Question: I have an application where I can drag an item to a QGraphicsScene and create a new object depending on the item text, but how can I change the data being displayed while moving around the item?
for example, instead of a text, I want to show an icon:

I have a list with some itens:
'''
OptionList::OptionList(QWidget *parent) : QListWidget(parent)
{
this->setDragEnabled(true);
this->setDropIndicatorShown(true);
this->setSelectionMode(QAbstractItemView::SingleSelection);
this->setDefaultDropAction(Qt::CopyAction);
this->setViewMode(QListView::ListMode);
for(const QString &color : {"Blue", "Red", "Green", "Yellow"})
{
OptionItem *item = new OptionItem;
item->setText(color);
item->setFlags(Qt::ItemIsEnabled| Qt::ItemIsSelectable| Qt::ItemIsDragEnabled);
addItem(item);
}
}
'''
I drop the itens into the scene to create a new object:
'''
MyScene::MyScene()
{
setBackgroundBrush(Qt::lightGray);
}
void MyScene::dragEnterEvent(QGraphicsSceneDragDropEvent *event)
{
if(event->mimeData()->hasFormat("application/x-qabstractitemmodeldatalist"))
event->setAccepted(true);
}
void MyScene::dragMoveEvent(QGraphicsSceneDragDropEvent *event)
{
if(event->mimeData()->hasFormat("application/x-qabstractitemmodeldatalist"))
event->setAccepted(true);
}
void MyScene::dropEvent(QGraphicsSceneDragDropEvent *event)
{
QByteArray encoded = event->mimeData()->data("application/x-qabstractitemmodeldatalist");
QDataStream stream(&encoded, QIODevice::ReadOnly);
QStringList colors;
while (!stream.atEnd())
{
int row, col;
QMap<int, QVariant> roleDataMap;
stream >> row >> col >> roleDataMap;
colors << roleDataMap[Qt::DisplayRole].toString();
}
QPointF posView = event->scenePos() ;
for(const QString & color: colors)
{
Block *newBlock = new Block(color);
newBlock->setPos(posView);
addItem(newBlock);
}
}
'''
Then, I created OptionItem class, derived from QListWidgetItem, and reimplemented the mousePressEvent, mouseMoveEvent and mouseReleaseEvent
'''
OptionItem::OptionItem()
{
}
void OptionItem::mousePressEvent(QGraphicsSceneMouseEvent *event)
{
event->setAccepted(true);
}
void OptionItem::mouseMoveEvent(QGraphicsSceneMouseEvent *event)
{
QDrag *drag = new QDrag(event->widget());
QMimeData *mime = new QMimeData;
QImage image(":/images/MyIcon_icon.png");
mime->setImageData(image);
drag->setMimeData(mime);
drag->setPixmap(QPixmap::fromImage(image));
drag->setHotSpot(QPoint(15, 30));
drag->exec();
event->setAccepted(true);
}
void OptionItem::mouseReleaseEvent(QGraphicsSceneMouseEvent *event)
{
event->setAccepted(true);
}
'''
I tried to follow the drag drop robot example in the Qt Creator but it isn't the same thing
It seems that the image appears very quickly when I start dragging an item
Is there a way to show the icon while dragging the item through the whole operation?
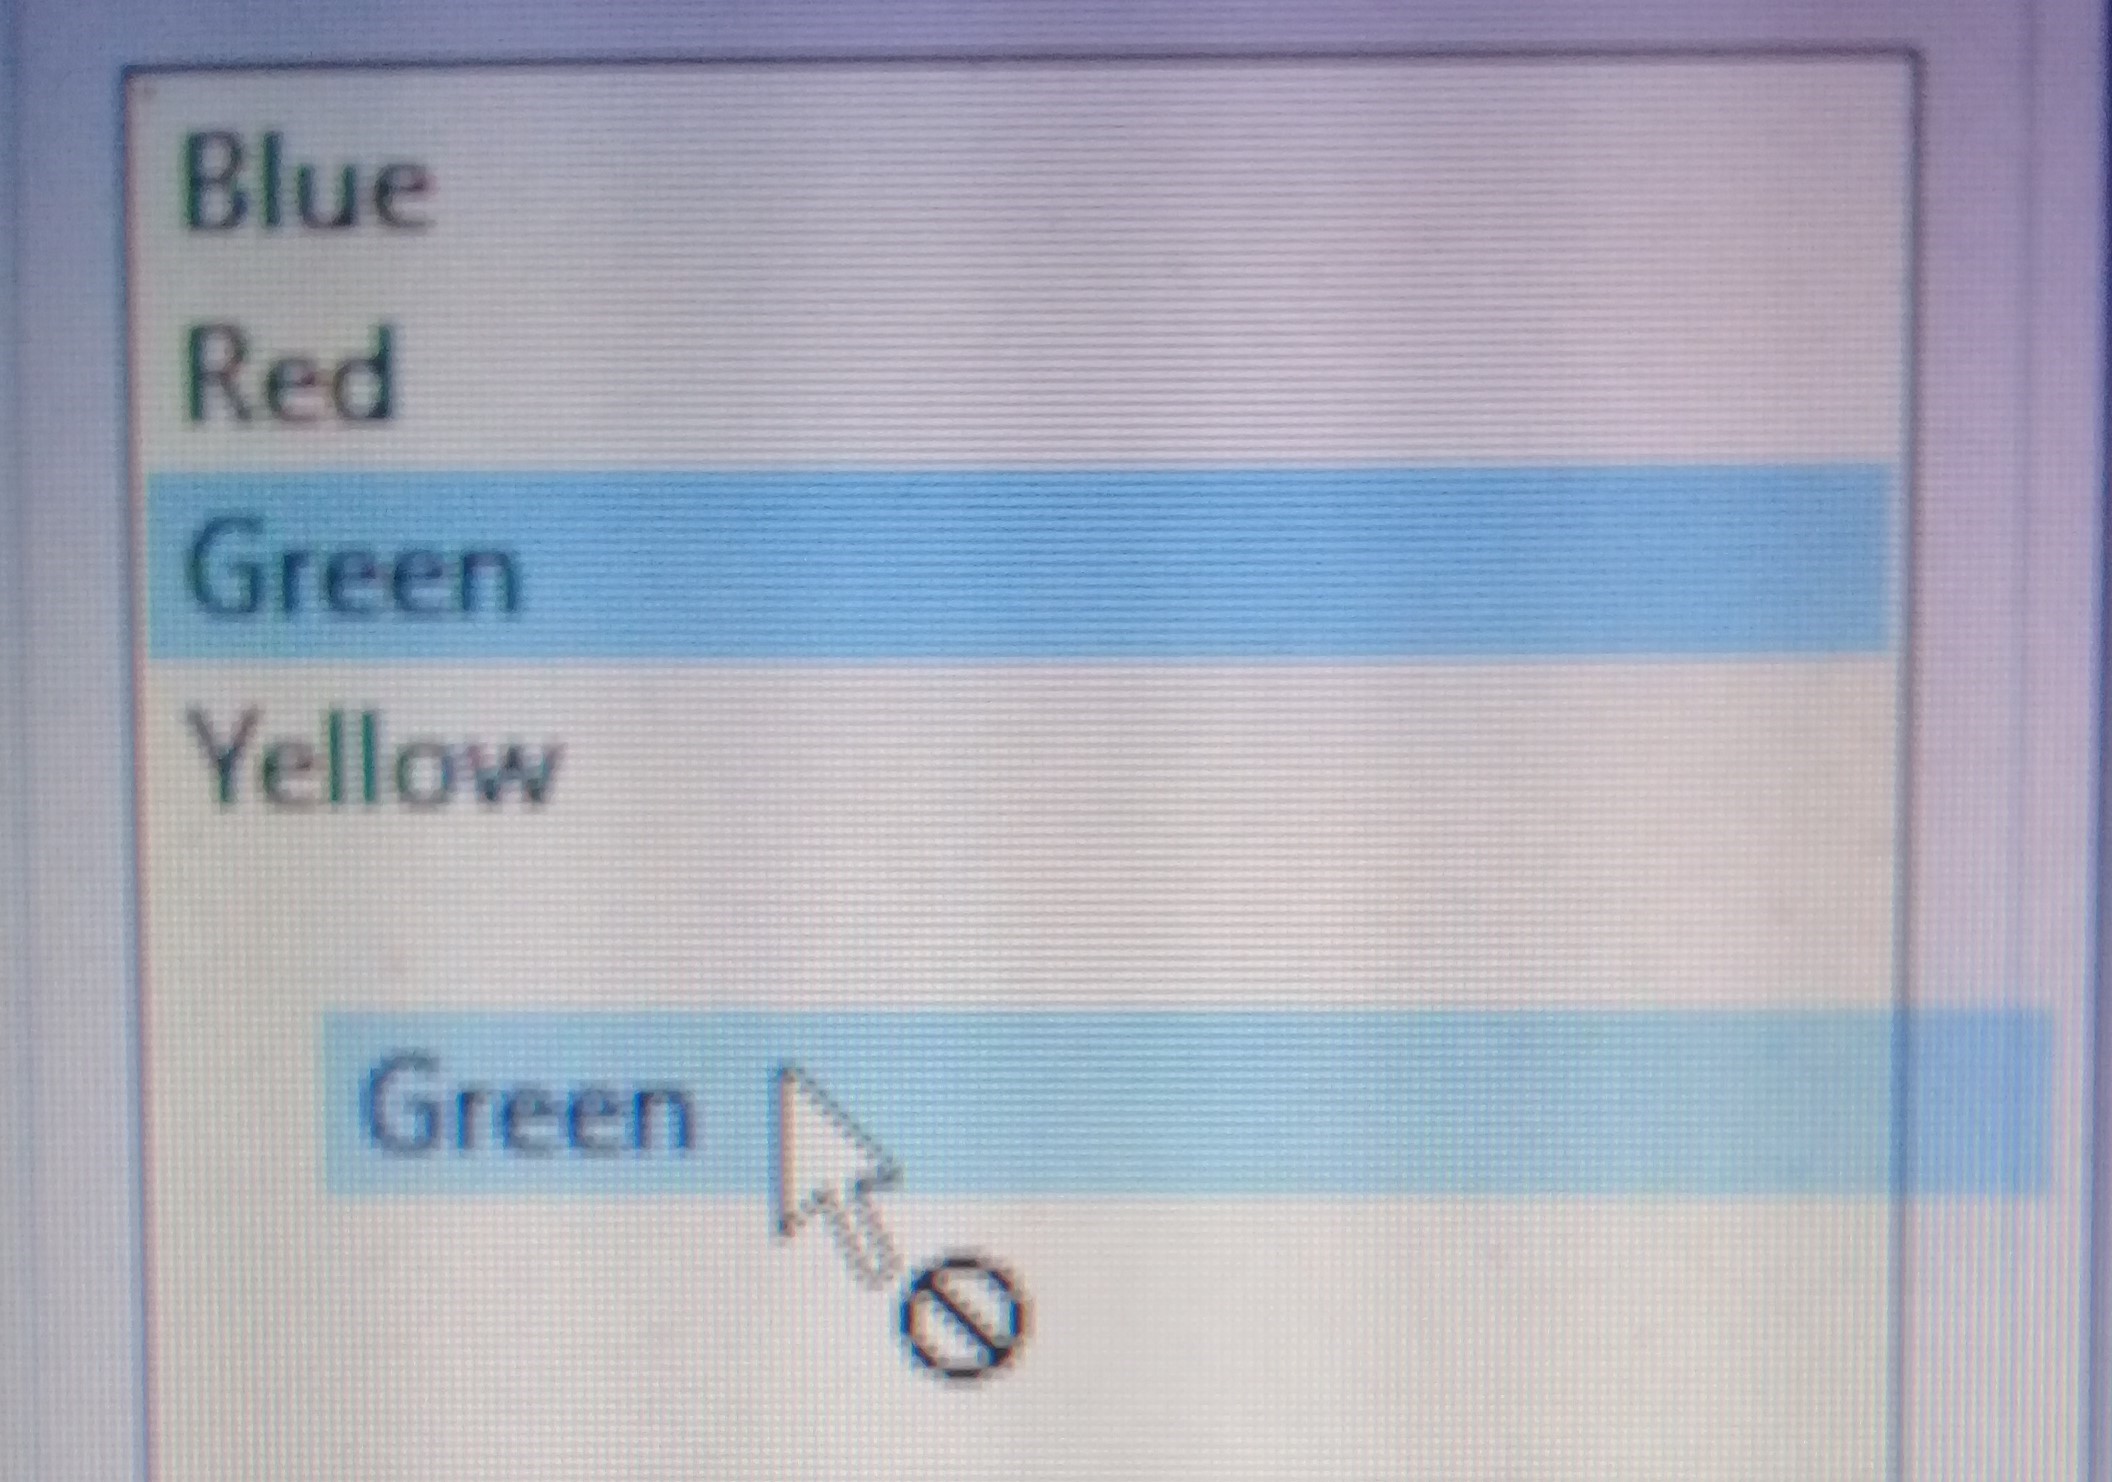
Answer: The classes that inherit from 'QAbstractItemView' support the default drag so they already have implemented methods, instead the example you point out shows how to implement this functionality for some class that does not have it, the task in your case is simple, you must overwrite the method 'startDrag' of 'QListWidget'.
'''
#ifndef OPTIONLIST_H
#define OPTIONLIST_H
#include <QListWidget>
class OptionList: public QListWidget{
public:
OptionList(QWidget* parent=nullptr);
protected:
void startDrag(Qt::DropActions supportedActions);
};
#endif // OPTIONLIST_H
'''
'''
#include "optionlist.h"
#include <QDrag>
OptionList::OptionList(QWidget *parent): QListWidget(parent){
setDragEnabled(true);
setDropIndicatorShown(true);
setSelectionMode(QAbstractItemView::SingleSelection);
setDefaultDropAction(Qt::CopyAction);
setViewMode(QListView::ListMode);
for(const QString &color : {"Blue", "Red", "Green", "Yellow"}){
QListWidgetItem *blue = new QListWidgetItem;
blue->setText(color);
blue->setFlags(Qt::ItemIsEnabled| Qt::ItemIsSelectable| Qt::ItemIsDragEnabled);
addItem(blue);
}
}
void OptionList::startDrag(Qt::DropActions supportedActions){
if(supportedActions & Qt::CopyAction){
QList<QListWidgetItem *> m_items = selectedItems();
if(m_items.isEmpty())
return;
QMimeData *data = mimeData(m_items);
QDrag *drag = new QDrag(this);
QPixmap pixmap(":/images/MyIcon_icon.png");
drag->setPixmap(pixmap);
drag->setMimeData(data);
drag->setHotSpot(pixmap.rect().center());
drag->exec(Qt::CopyAction);
}
else
QListWidget::startDrag(supportedActions);
}
'''
<URL>